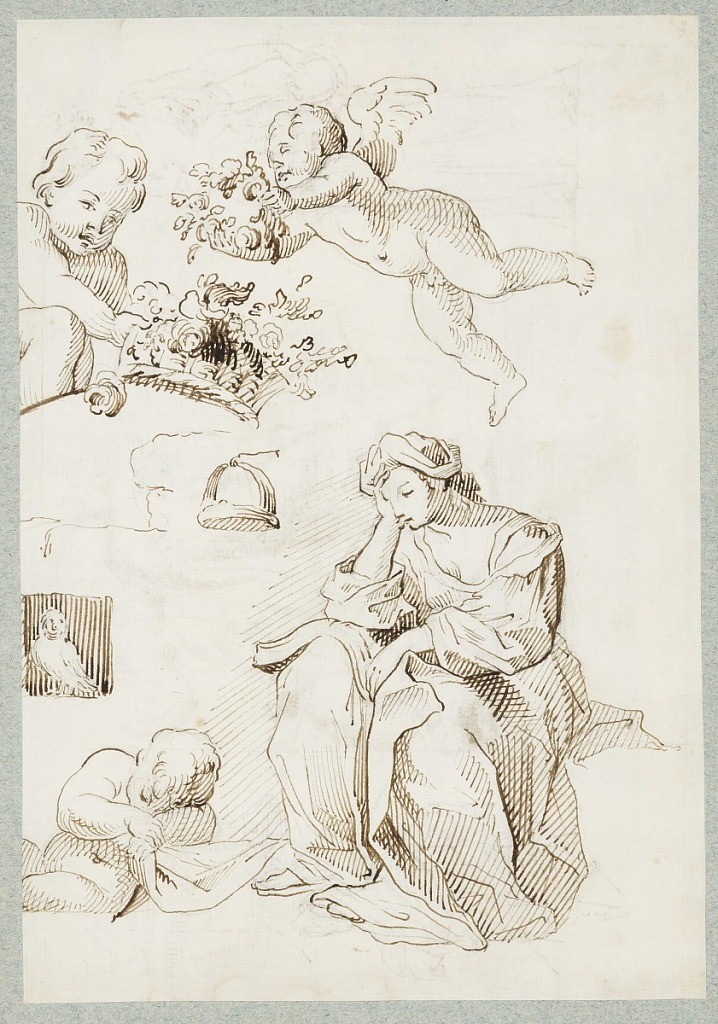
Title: Album page
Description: One sheet of paper drawn on recto and verso, mounted onto an album page with window cutout to see verso.